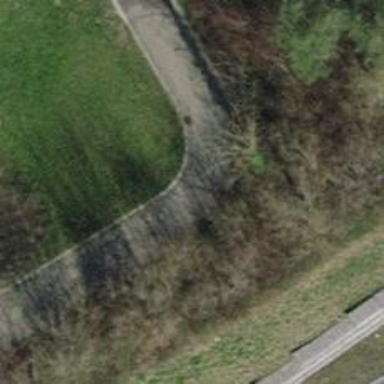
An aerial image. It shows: Asphalt cycleway.